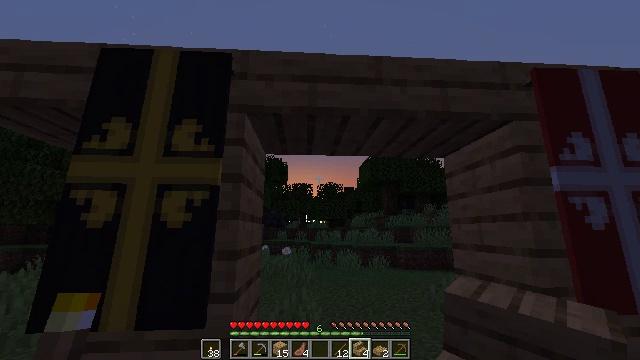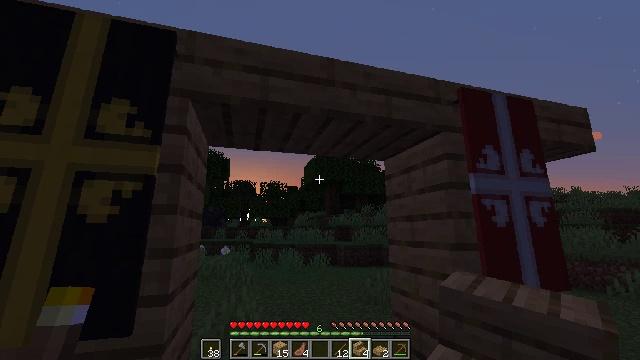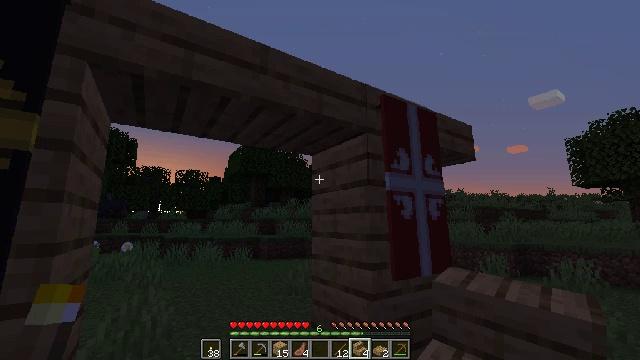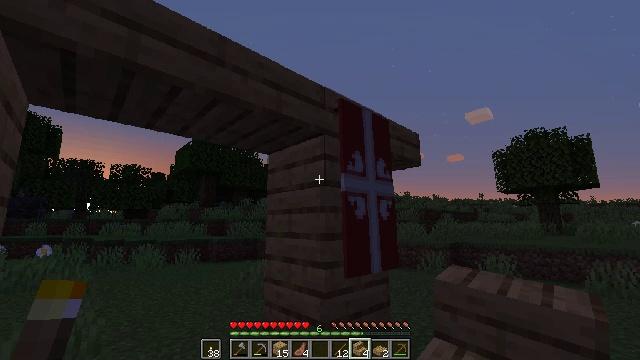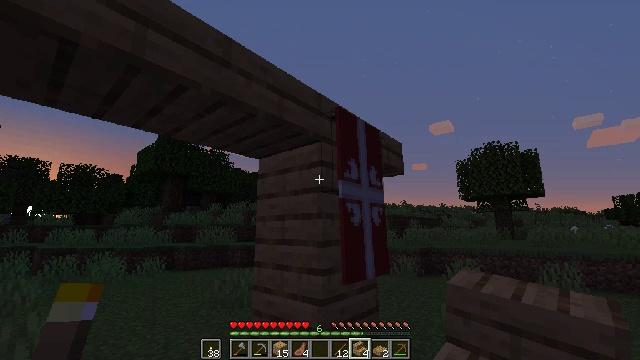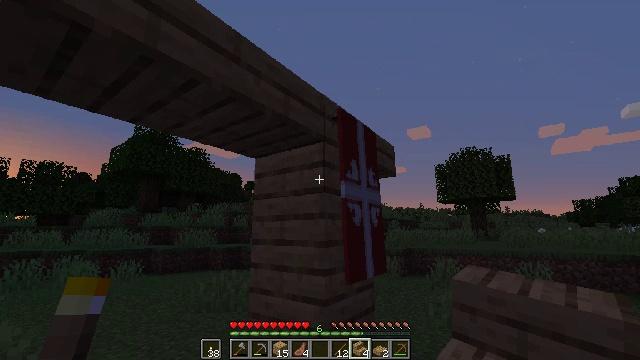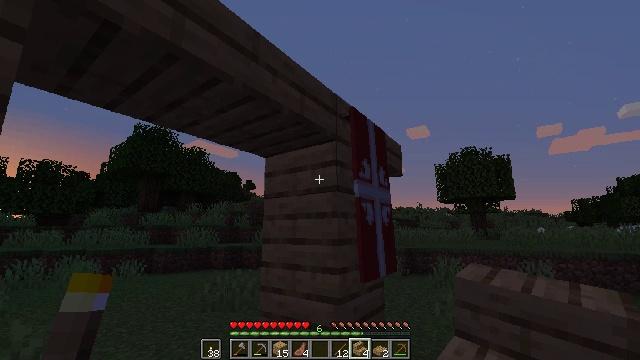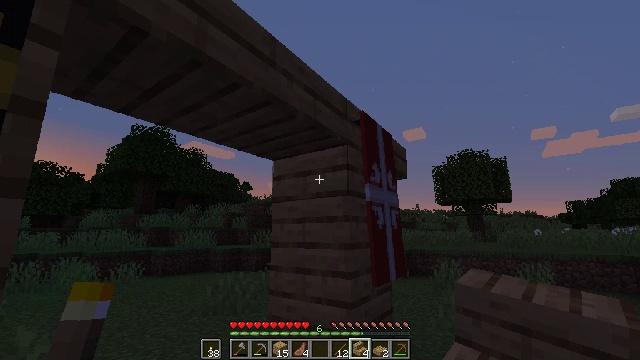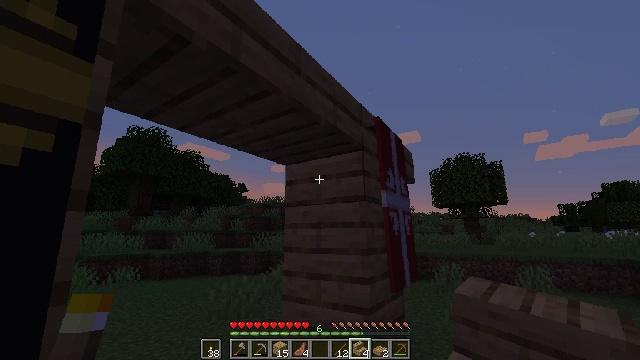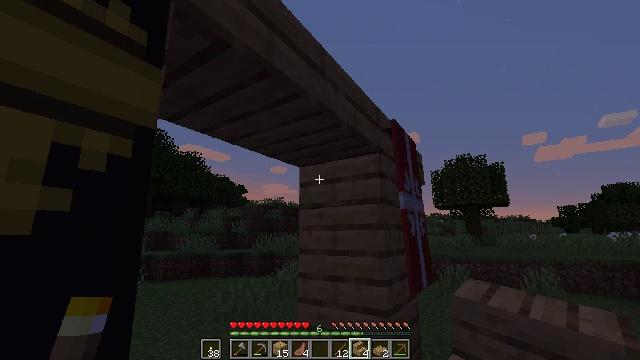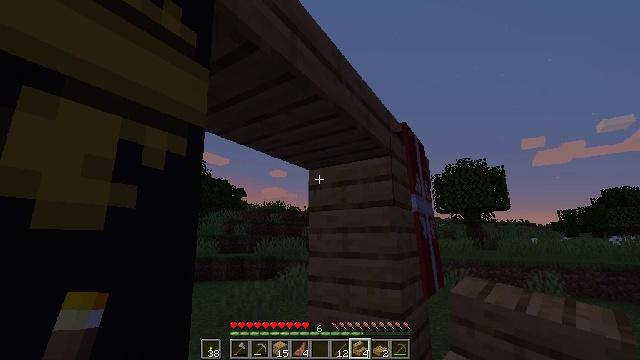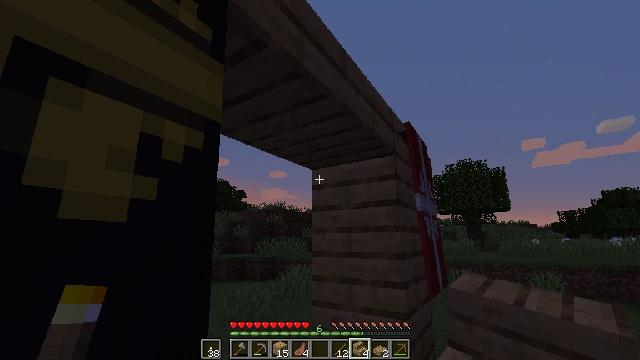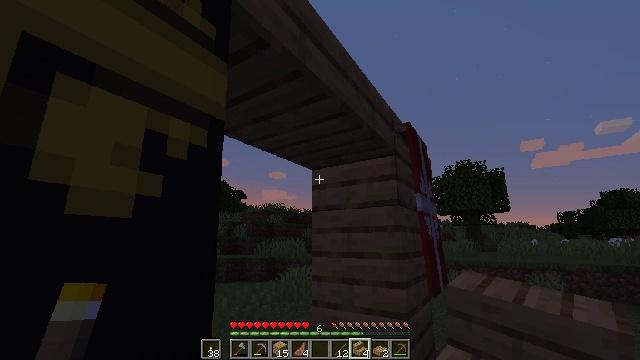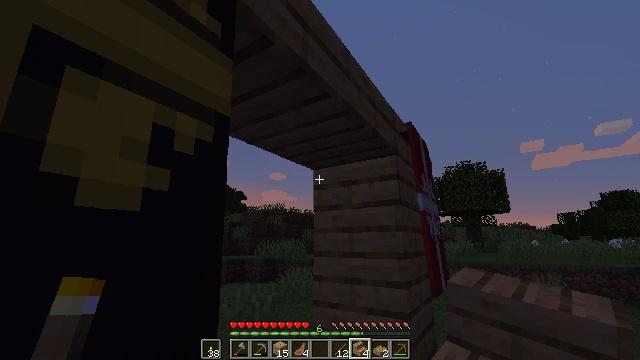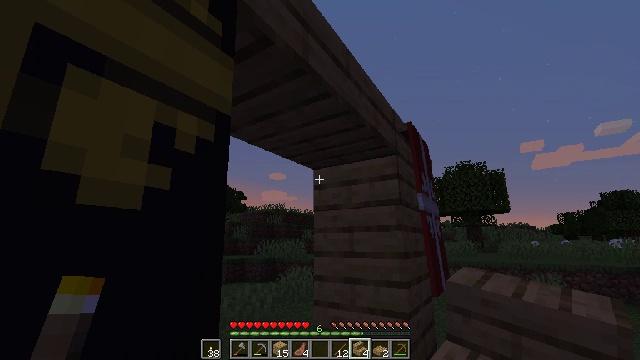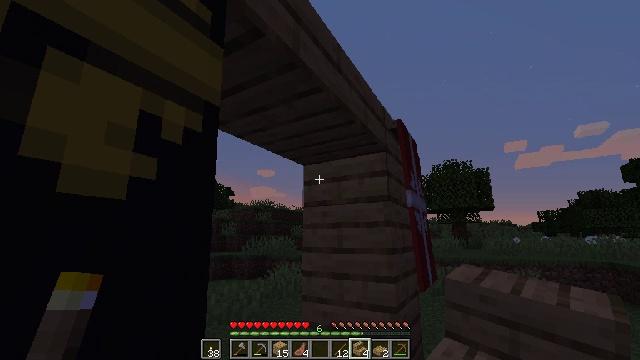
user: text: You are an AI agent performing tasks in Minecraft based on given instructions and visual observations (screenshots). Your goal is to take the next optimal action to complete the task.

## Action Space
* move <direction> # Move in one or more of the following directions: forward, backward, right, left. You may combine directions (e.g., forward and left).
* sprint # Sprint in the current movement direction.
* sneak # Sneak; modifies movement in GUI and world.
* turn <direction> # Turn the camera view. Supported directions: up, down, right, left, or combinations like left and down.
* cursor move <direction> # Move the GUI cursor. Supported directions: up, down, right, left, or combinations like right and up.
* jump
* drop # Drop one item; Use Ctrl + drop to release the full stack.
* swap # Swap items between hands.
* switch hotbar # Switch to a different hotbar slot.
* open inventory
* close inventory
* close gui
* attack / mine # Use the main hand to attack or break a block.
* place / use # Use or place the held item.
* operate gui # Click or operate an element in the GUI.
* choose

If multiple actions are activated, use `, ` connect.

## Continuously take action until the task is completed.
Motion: motion action
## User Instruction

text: Mine the oak slab from the floor.
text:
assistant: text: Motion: turn right
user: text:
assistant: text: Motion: turn right and down
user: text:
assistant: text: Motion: move left, turn right
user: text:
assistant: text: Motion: move left, turn right and up
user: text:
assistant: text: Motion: move left, turn right
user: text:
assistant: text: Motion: move left
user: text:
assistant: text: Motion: move left
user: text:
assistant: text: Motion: move left, turn right
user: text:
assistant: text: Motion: no_op
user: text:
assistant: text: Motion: no_op
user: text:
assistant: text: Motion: no_op
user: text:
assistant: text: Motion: no_op
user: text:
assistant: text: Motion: use / place
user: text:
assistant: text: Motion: use / place
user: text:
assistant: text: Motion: turn right
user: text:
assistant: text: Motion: turn right
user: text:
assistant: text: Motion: no_op
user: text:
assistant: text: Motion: no_op
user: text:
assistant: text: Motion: no_op
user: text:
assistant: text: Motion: no_op
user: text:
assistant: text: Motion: no_op
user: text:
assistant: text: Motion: turn down
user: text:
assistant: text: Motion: turn down
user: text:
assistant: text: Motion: use / place
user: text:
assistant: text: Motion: use / place
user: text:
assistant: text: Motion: no_op
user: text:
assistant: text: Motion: no_op
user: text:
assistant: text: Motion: no_op
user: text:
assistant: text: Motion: no_op
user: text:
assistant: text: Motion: no_op